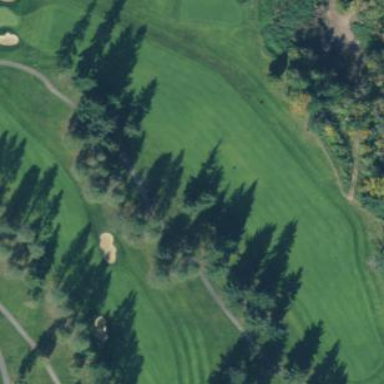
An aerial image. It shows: Grassy area designated as golf fairway.